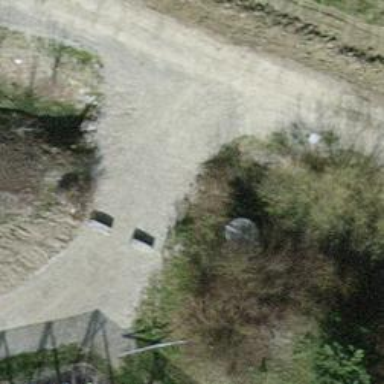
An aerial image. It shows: Bollard barrier.